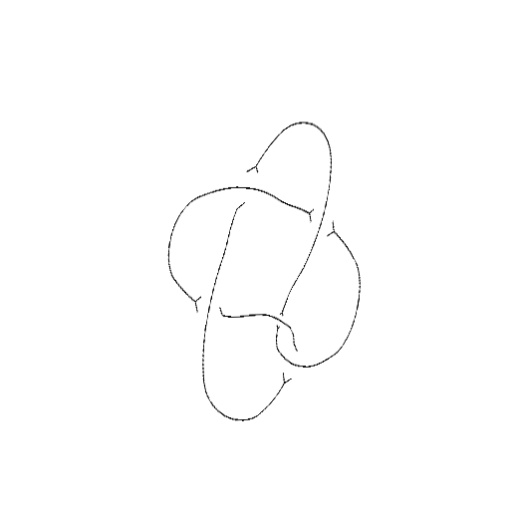
Crossing number: 5